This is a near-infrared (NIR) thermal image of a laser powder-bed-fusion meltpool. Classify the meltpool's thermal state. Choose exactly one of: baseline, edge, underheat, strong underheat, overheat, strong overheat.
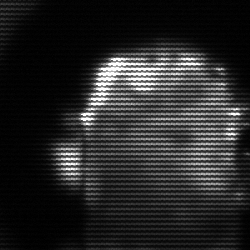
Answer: baseline